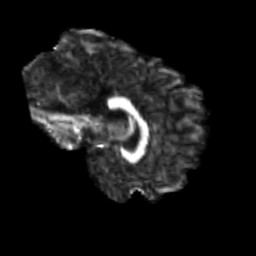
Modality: FA
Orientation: sagittal
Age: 25
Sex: female
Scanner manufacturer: siemens
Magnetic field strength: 3 T
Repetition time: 3.5 s
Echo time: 0.113 s